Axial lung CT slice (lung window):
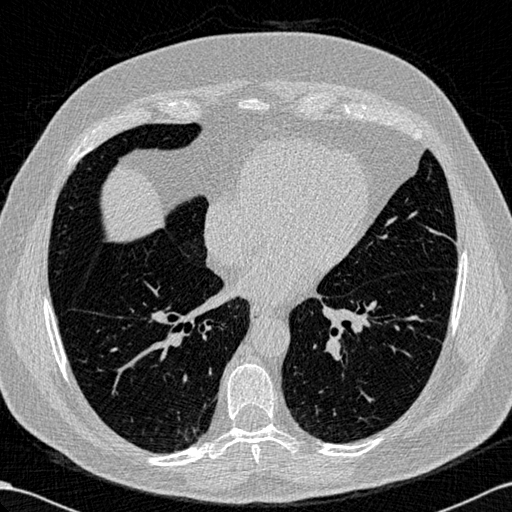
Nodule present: no